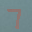
Label: 7